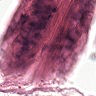
Metastatic tissue present: no